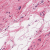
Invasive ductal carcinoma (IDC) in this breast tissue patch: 0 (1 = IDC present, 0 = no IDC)